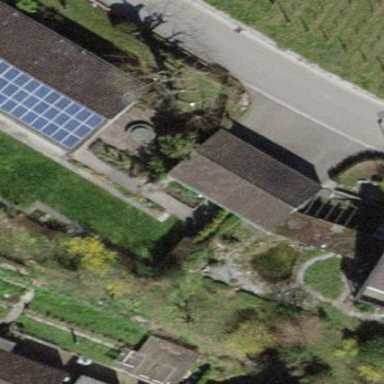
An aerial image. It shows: Group of garages.